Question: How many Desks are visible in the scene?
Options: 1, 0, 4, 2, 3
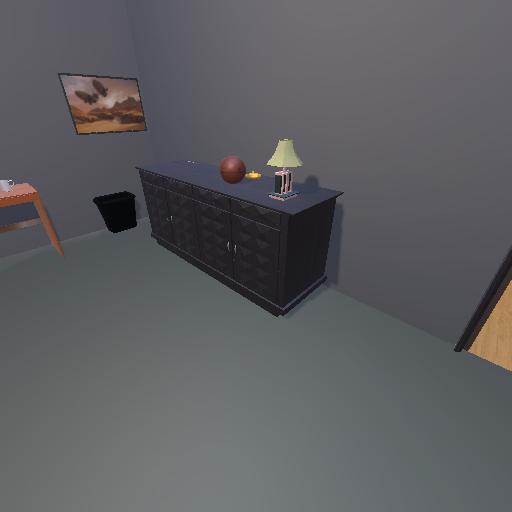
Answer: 1